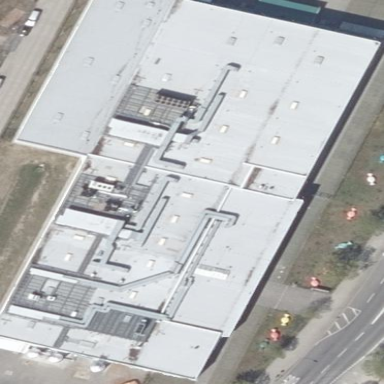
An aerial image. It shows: Flat roofed manufacturing building.